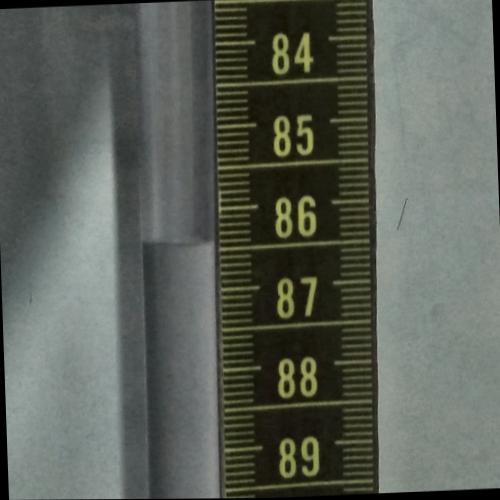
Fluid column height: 86.4 cm